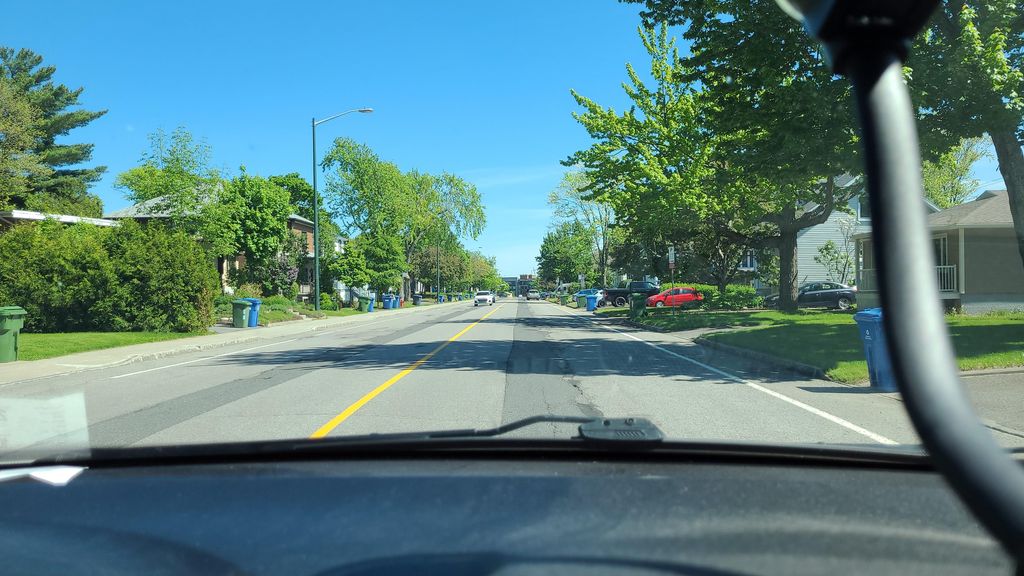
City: quebec_city